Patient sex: M
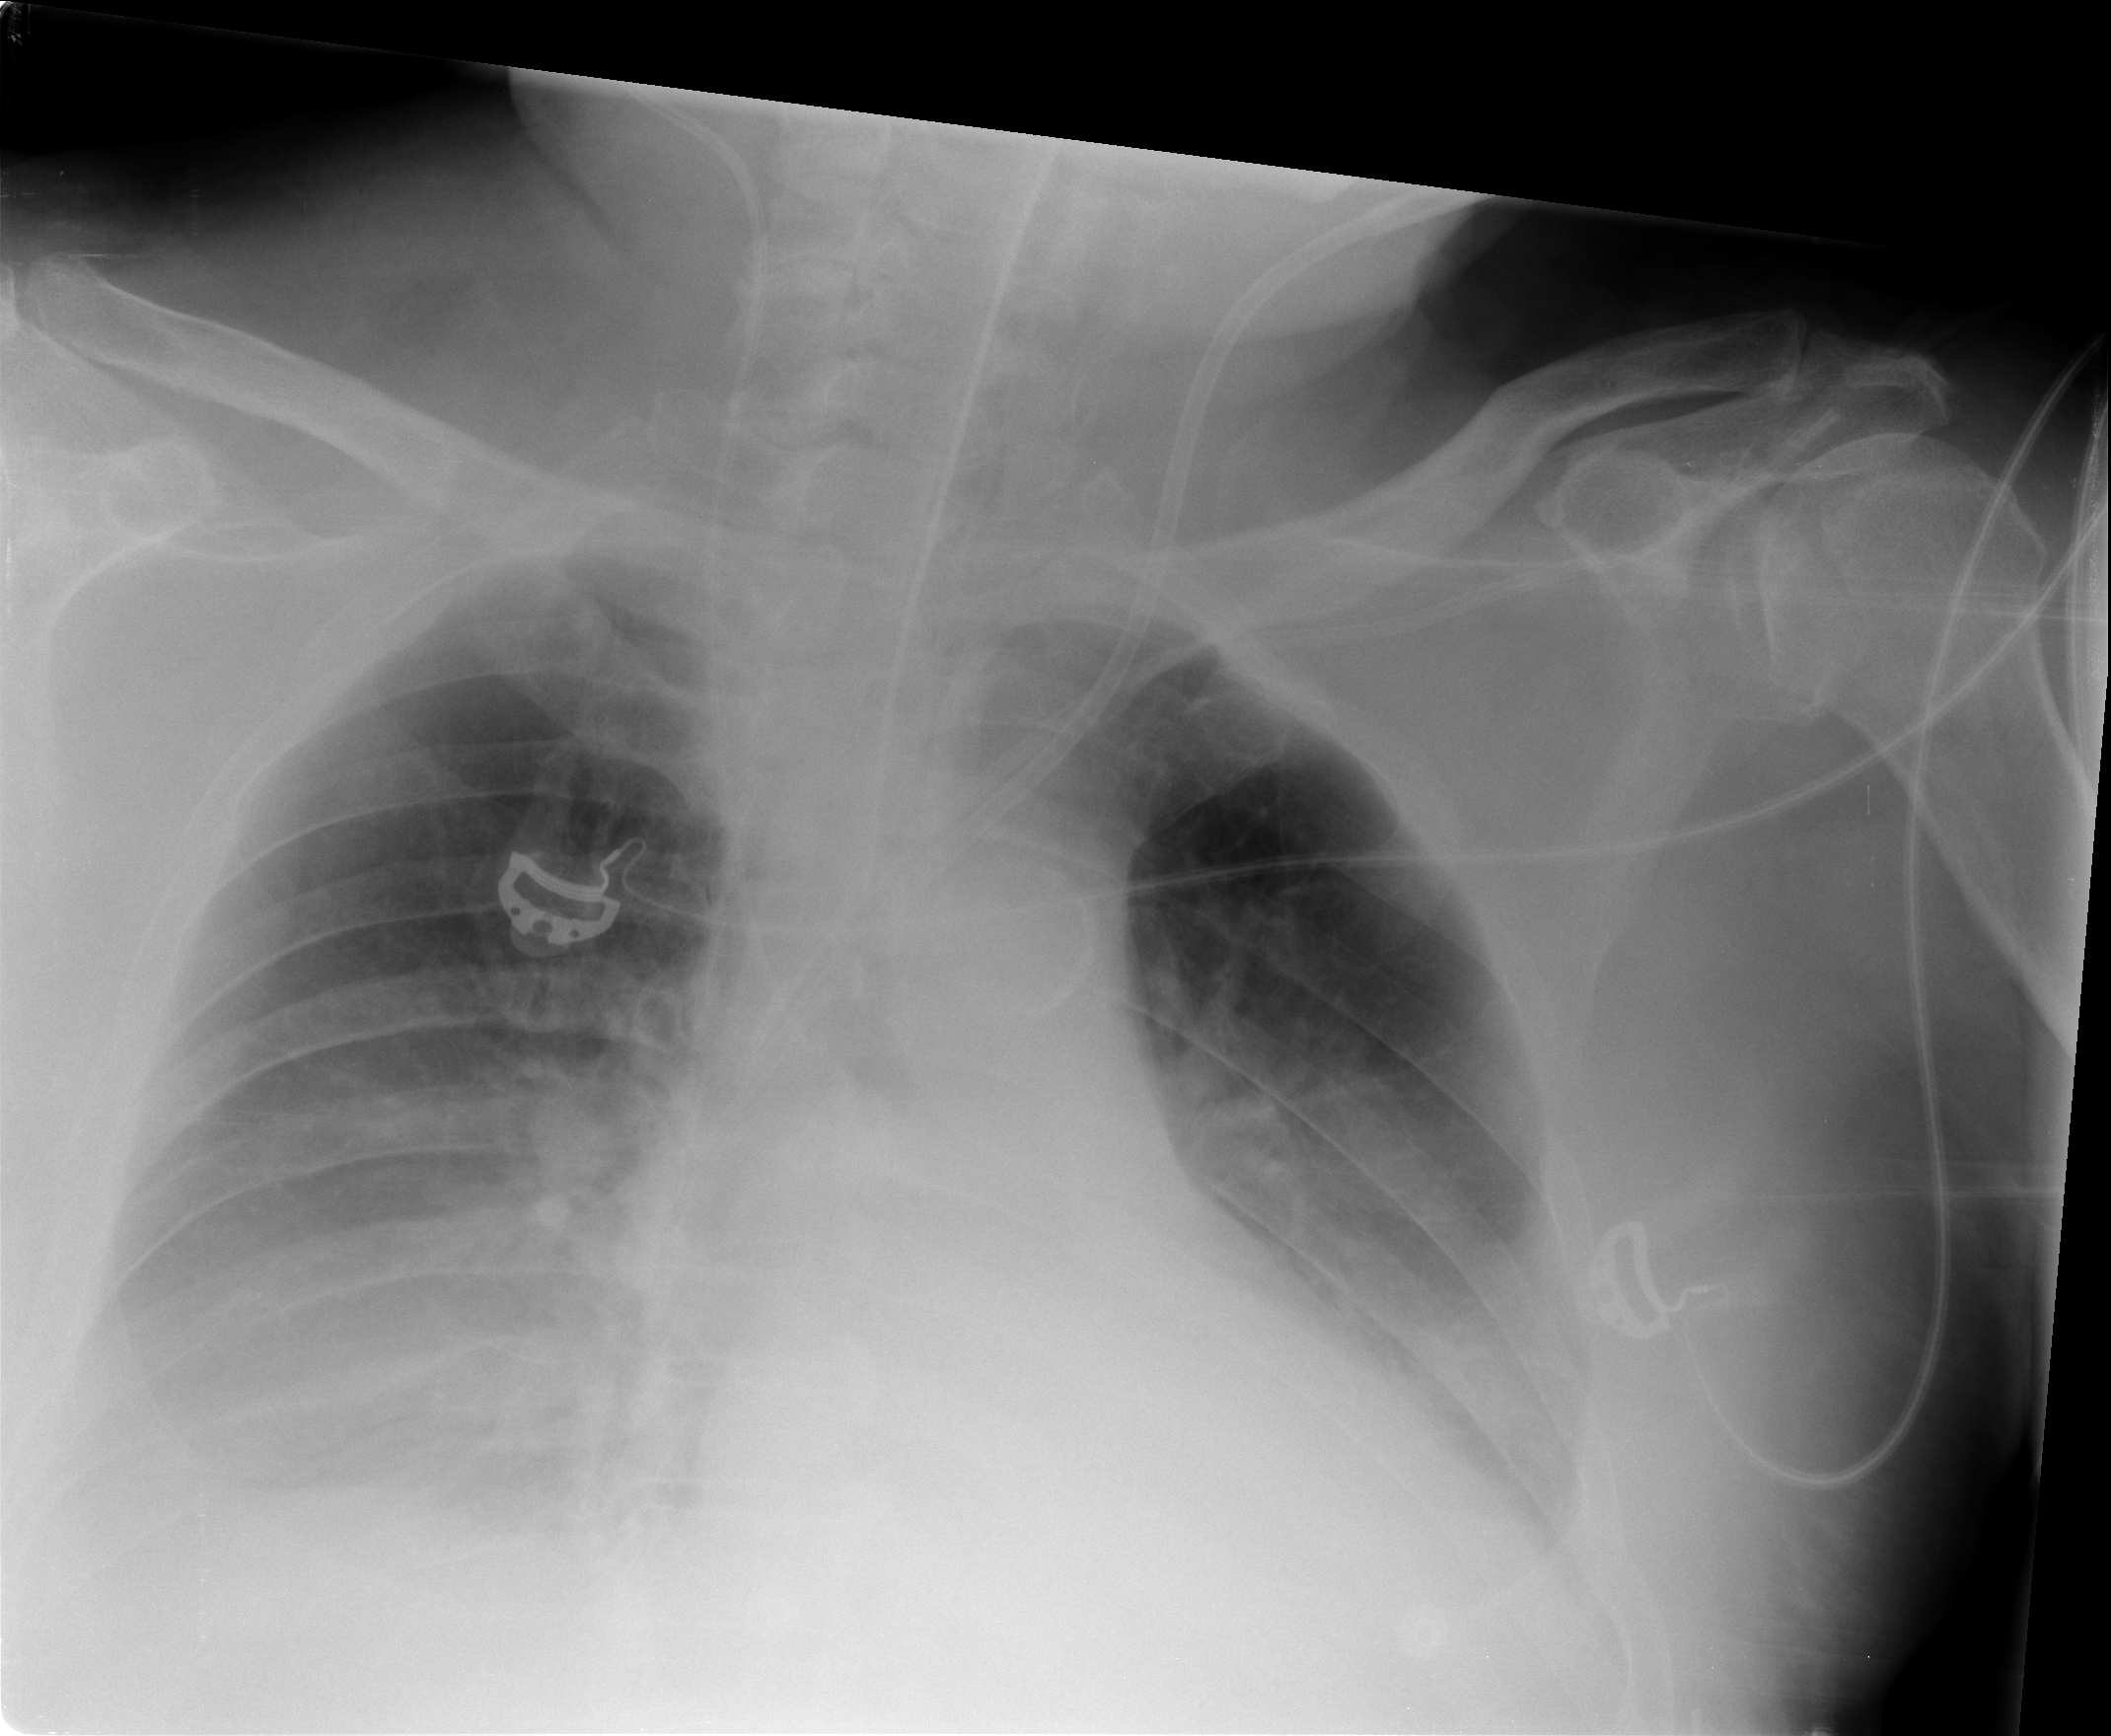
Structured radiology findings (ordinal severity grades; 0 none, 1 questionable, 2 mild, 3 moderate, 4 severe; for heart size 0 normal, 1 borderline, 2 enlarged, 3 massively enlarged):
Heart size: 2
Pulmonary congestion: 2
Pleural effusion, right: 3
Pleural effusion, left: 3
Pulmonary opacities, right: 0
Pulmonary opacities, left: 0
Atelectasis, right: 3
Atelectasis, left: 3